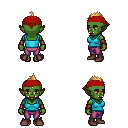
a pixel art fantasy rpg character, female body template, orc, green skin, teal pirate shirt, magenta pants, light blonde mohawk hairstyle, red bandana, cloth bracers, maroon shoes, four views (front, back, left, right), 2x2 character sprite sheet, small pixel art, hard edges, no anti-aliasing